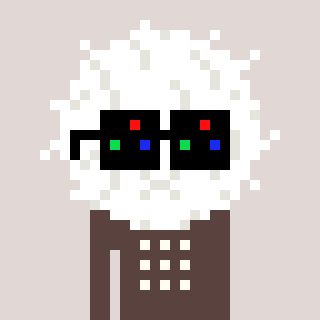
a pixel art character with square black sunglasses, a cottonball-shaped head and a darkbrown-colored body on a warm background